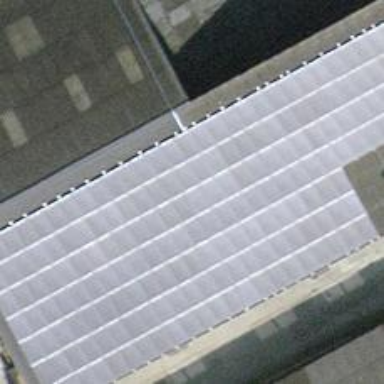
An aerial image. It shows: Small solar photovoltaic panel generator on the roof of building.